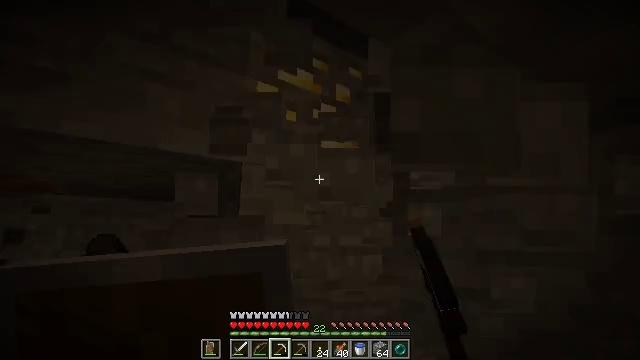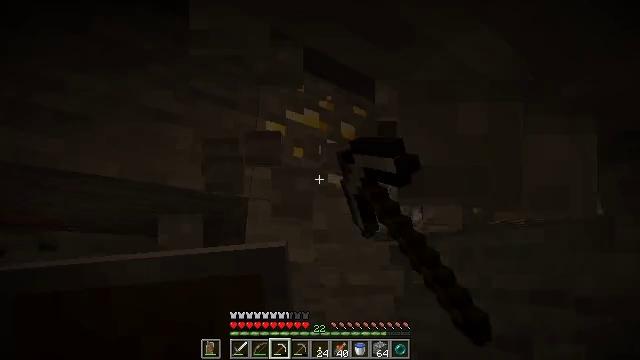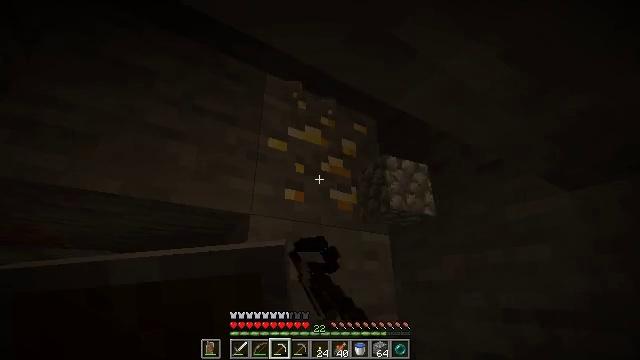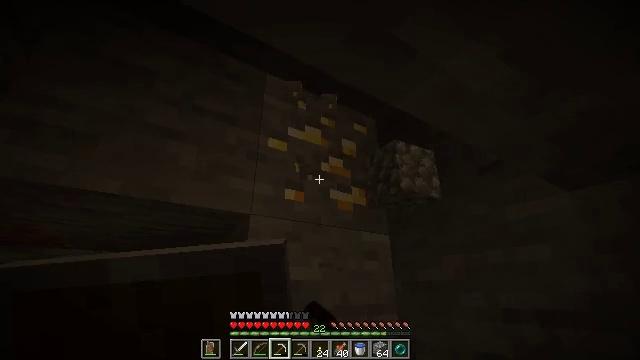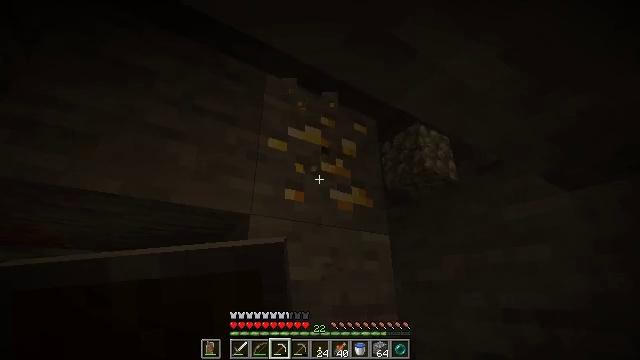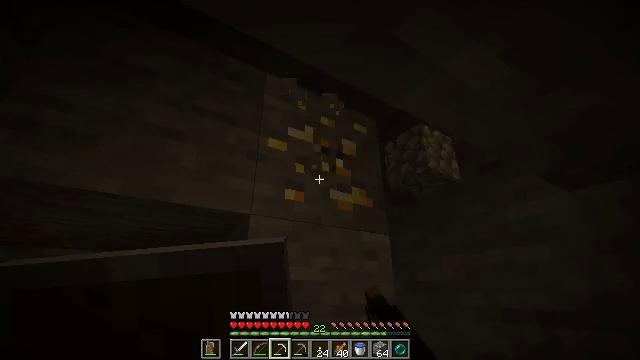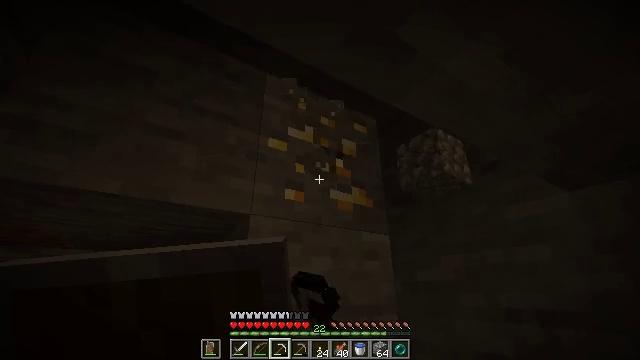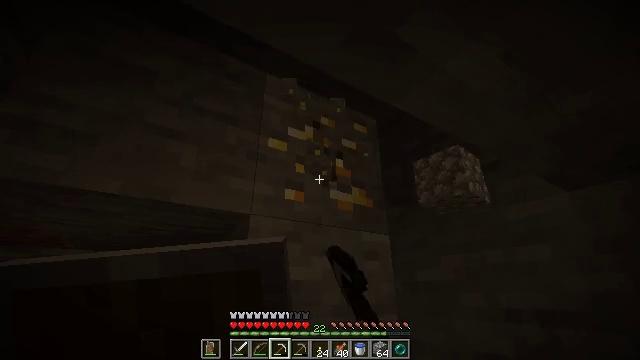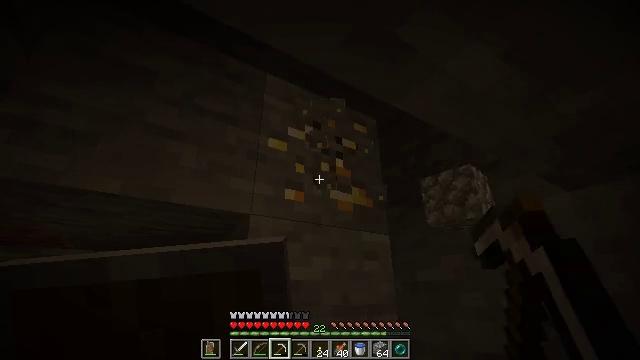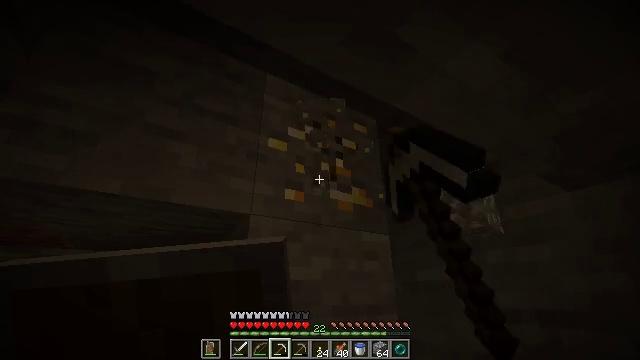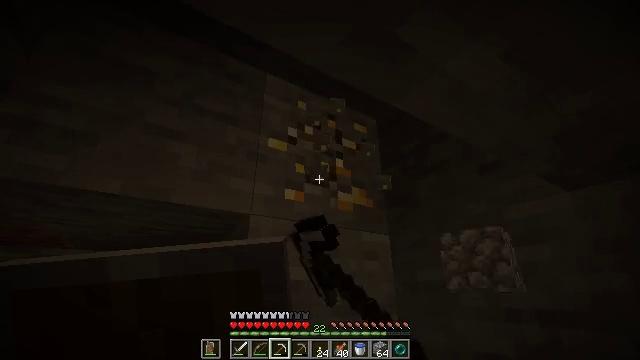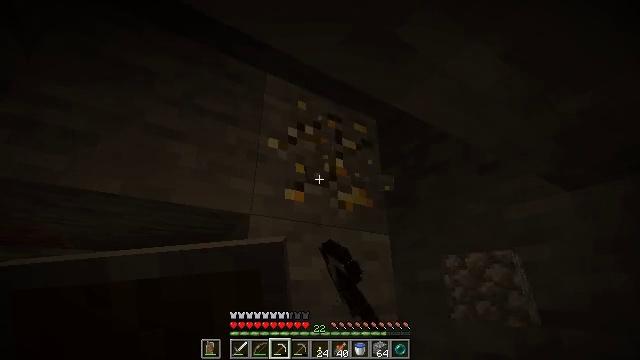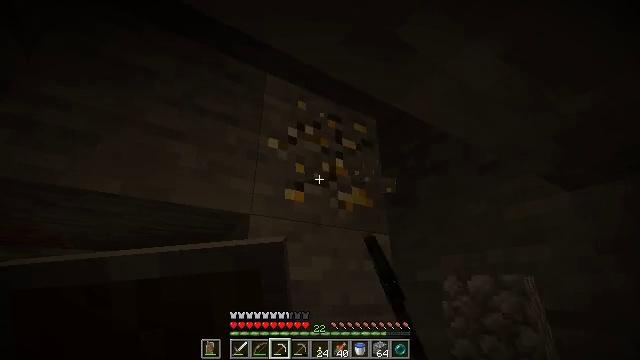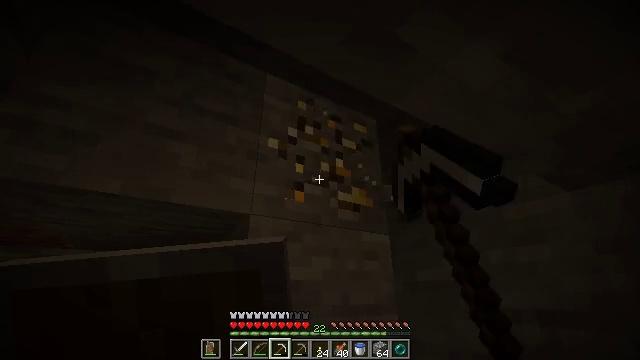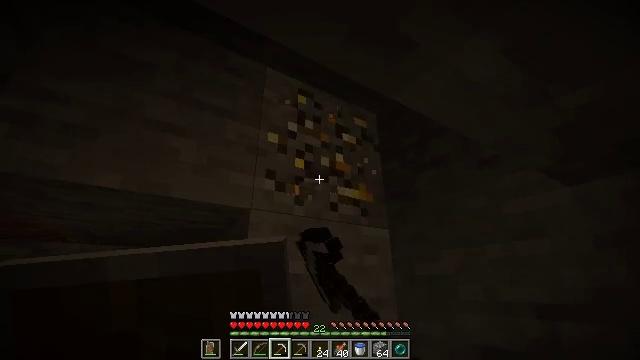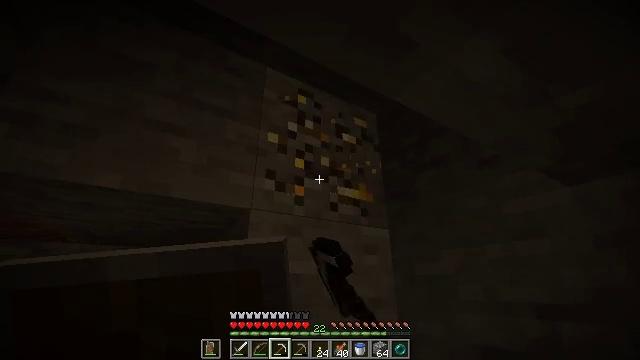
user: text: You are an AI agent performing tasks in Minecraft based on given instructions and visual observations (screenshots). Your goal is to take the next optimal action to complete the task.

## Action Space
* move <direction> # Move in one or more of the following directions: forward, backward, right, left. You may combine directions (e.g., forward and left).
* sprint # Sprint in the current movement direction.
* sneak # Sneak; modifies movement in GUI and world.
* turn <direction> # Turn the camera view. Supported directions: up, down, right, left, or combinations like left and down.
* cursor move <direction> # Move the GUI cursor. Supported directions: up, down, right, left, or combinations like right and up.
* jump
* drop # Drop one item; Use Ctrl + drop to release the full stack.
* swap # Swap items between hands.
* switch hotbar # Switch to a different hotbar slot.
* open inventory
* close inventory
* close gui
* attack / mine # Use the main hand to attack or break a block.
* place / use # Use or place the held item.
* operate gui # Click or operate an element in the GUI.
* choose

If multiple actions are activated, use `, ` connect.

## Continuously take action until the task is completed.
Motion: motion action
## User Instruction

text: Find and mine the gold ore.
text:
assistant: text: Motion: turn left and up, attack / mine
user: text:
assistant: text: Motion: turn up, attack / mine
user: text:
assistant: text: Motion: attack / mine
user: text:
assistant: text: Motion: attack / mine
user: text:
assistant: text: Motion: attack / mine
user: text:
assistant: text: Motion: attack / mine
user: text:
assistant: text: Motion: attack / mine
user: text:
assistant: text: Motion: attack / mine
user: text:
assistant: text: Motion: attack / mine
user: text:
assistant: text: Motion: attack / mine
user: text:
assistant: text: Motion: attack / mine
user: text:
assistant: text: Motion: attack / mine
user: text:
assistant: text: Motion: attack / mine
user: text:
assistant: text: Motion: turn down, attack / mine
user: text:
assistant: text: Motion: attack / mine
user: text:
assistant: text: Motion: attack / mine
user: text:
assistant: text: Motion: attack / mine
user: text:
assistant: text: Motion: turn down, attack / mine
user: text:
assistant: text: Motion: turn down, attack / mine
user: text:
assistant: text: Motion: turn down, attack / mine
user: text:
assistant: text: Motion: attack / mine
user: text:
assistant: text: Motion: turn right and down, attack / mine
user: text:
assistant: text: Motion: turn right and down
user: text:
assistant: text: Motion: turn right and down
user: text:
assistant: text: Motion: turn right and down
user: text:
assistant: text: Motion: no_op
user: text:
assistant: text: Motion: move forward and move right
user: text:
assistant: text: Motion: move forward and move right
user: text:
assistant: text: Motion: move forward and move right
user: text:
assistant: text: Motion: move forward and move right, turn left and down